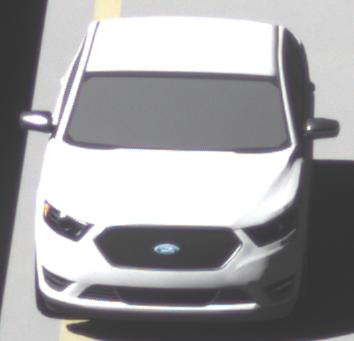
Make: Ford
Model: Taurus
Detailed model: SHO
Model produced from: 2012
Model produced until: 2019
Doors: 4
Color: white
Road condition: dry road
Daytime: morning or afternoon
Contrast: high contrast